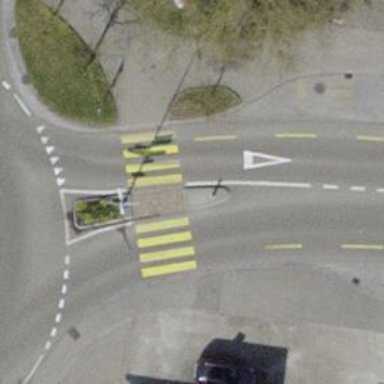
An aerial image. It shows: Traffic calming island.